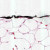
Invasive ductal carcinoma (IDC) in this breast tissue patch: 0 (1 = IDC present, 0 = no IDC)